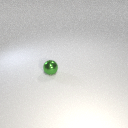
small green metal sphere